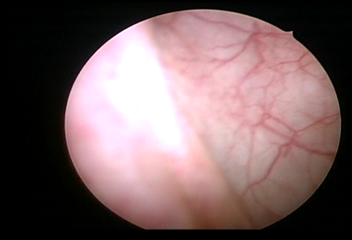
Modality: WLC
Class: Normal mucosa
Bladder cancer association: No